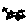
Label: star